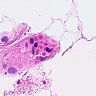
Metastatic tissue present: no